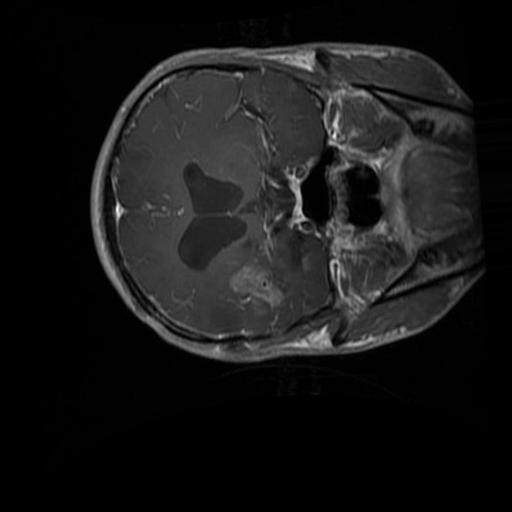
Label: brain_glioma